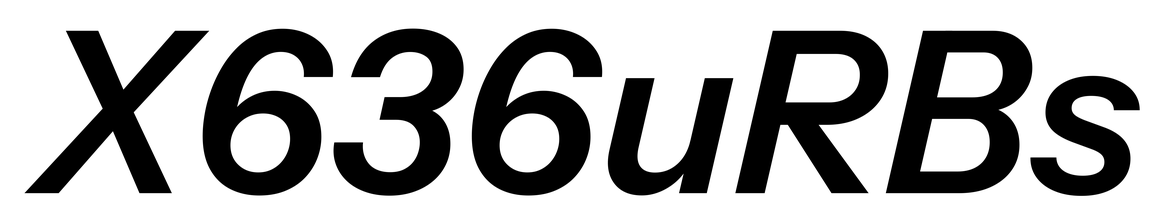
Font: InstrumentSans-Italic_SemiBold_Italic